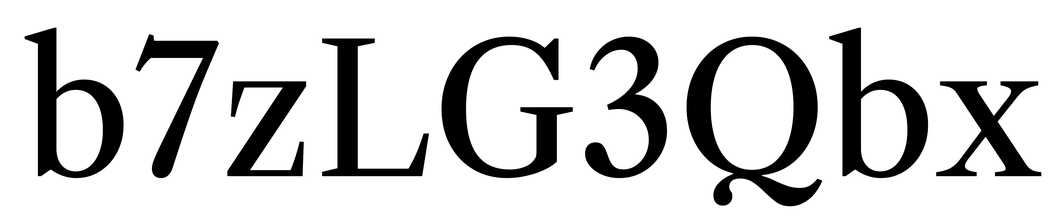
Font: LibreCaslonText_Regular